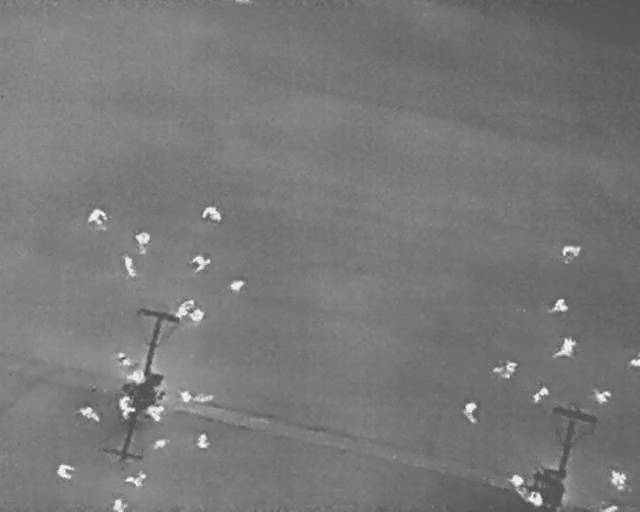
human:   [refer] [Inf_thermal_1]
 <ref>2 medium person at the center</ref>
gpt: <box>[[35, 53, 37, 57, 2], [29, 60, 31, 63, 2]]</box>

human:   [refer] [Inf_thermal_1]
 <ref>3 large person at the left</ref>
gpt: <box>[[13, 40, 17, 44, 2], [20, 45, 23, 48, 2], [17, 50, 22, 52, 162]]</box>

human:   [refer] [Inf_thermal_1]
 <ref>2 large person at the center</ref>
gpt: <box>[[31, 39, 34, 43, 2], [29, 49, 32, 53, 2]]</box>

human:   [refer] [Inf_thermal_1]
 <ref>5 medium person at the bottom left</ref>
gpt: <box>[[17, 69, 20, 71, 146], [20, 71, 22, 75, 2], [27, 76, 30, 78, 150], [24, 84, 25, 88, 143], [17, 96, 19, 100, 2]]</box>

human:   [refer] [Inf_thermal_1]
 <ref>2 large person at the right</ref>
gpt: <box>[[85, 57, 88, 61, 2], [86, 66, 90, 69, 21]]</box>

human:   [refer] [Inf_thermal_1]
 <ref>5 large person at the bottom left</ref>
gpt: <box>[[13, 78, 15, 83, 18], [17, 77, 21, 81, 163], [22, 78, 25, 82, 2], [19, 91, 22, 95, 2], [8, 89, 11, 94, 2]]</box>

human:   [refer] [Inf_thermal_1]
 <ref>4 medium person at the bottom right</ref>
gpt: <box>[[82, 76, 85, 78, 49], [97, 69, 100, 71, 2], [79, 92, 81, 95, 2], [82, 95, 84, 98, 2]]</box>

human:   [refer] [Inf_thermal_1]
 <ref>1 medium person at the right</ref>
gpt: <box>[[88, 46, 90, 50, 2]]</box>

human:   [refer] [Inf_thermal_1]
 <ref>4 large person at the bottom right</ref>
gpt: <box>[[77, 69, 80, 74, 2], [71, 78, 75, 82, 2], [92, 75, 95, 79, 2], [94, 91, 98, 95, 2]]</box>

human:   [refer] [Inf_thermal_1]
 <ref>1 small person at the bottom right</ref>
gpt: <box>[[94, 97, 95, 100, 2]]</box>